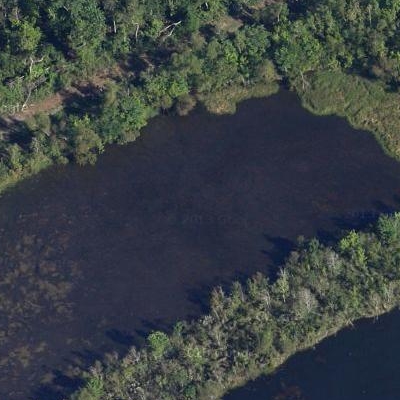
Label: dRiverLake